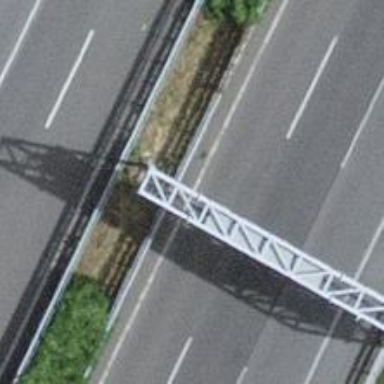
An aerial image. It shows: Gantry designed for traffic information.